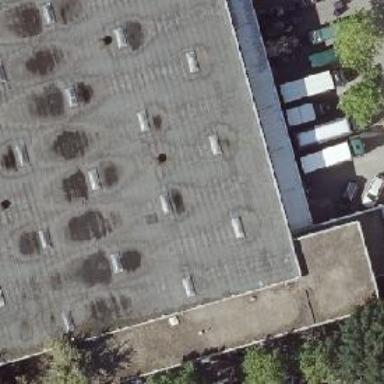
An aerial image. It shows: Building with flat roof.